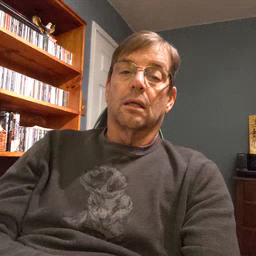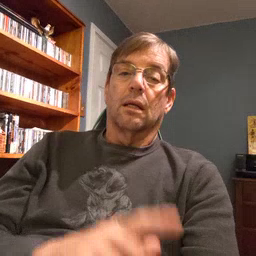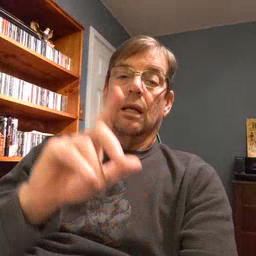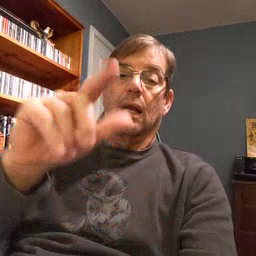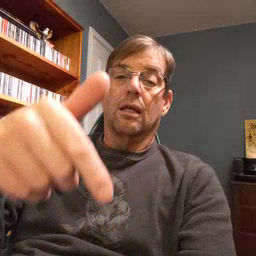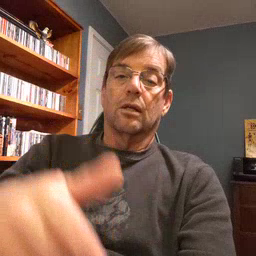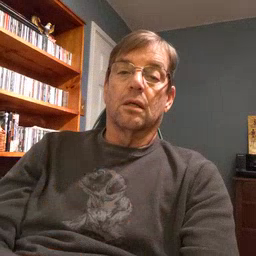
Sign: later